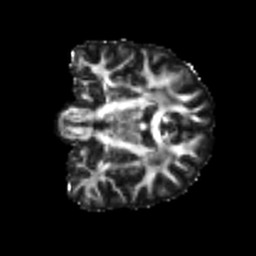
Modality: FA
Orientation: coronal
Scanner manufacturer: siemens
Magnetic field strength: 3 T
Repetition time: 4 s
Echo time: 0.0594 s